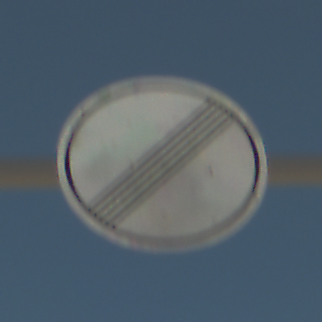
Verkehrszeichen: EndeSaemtlicherBegrenzungen
Umgebung: Outdoor, Beach
Tageszeit: Midday
Wetter: PartlyCloudy
Licht: Natural
Jahreszeit: NotSpecified
Kontrast: HighContrast